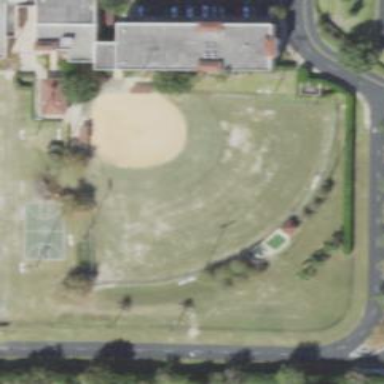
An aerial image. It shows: Baseball pitch for leisure land.